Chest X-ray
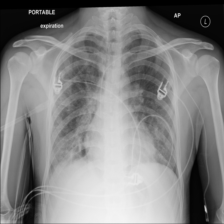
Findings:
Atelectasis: negative
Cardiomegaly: negative
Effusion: negative
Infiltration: positive
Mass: negative
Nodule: negative
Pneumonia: negative
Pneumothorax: negative
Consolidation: negative
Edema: negative
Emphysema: negative
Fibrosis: negative
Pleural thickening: negative
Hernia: negative